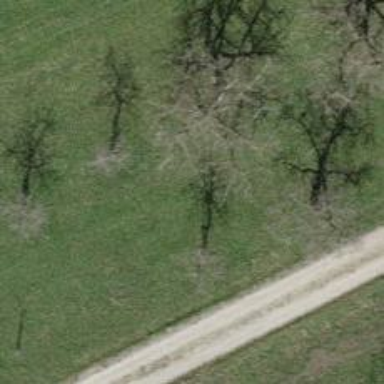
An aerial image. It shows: Row of trees in natural setting.